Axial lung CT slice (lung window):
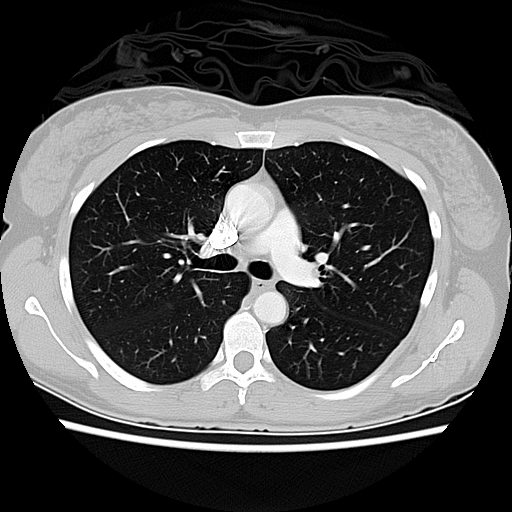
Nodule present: no